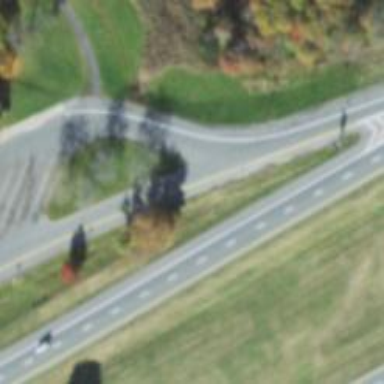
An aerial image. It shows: Solid road edge marking.